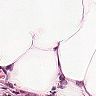
Metastatic tissue present: no